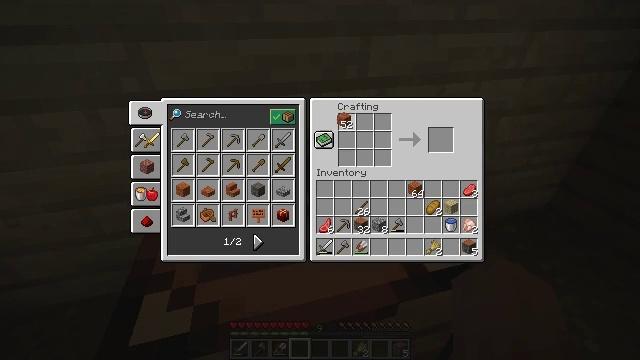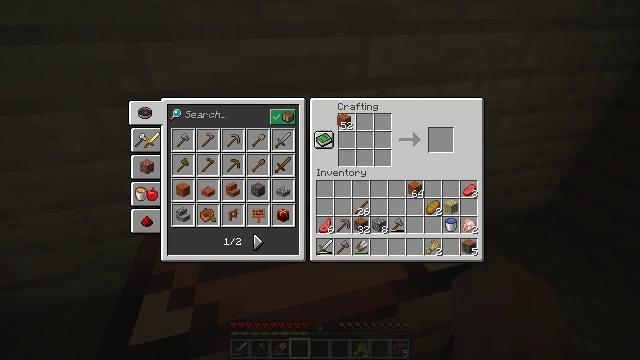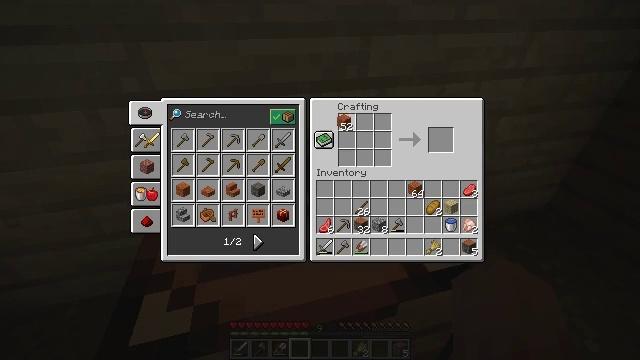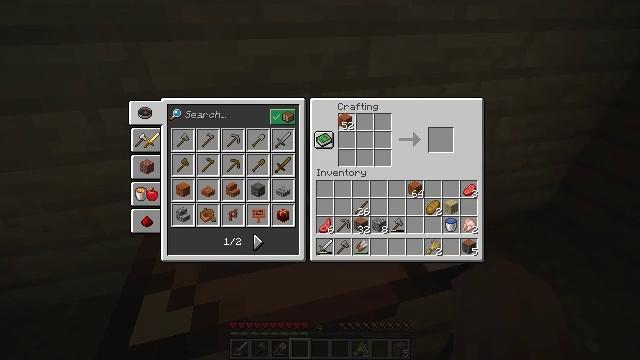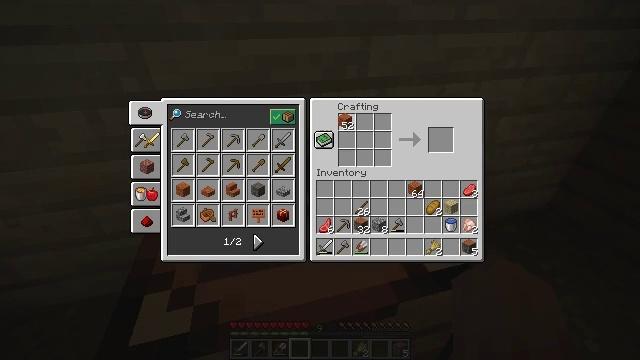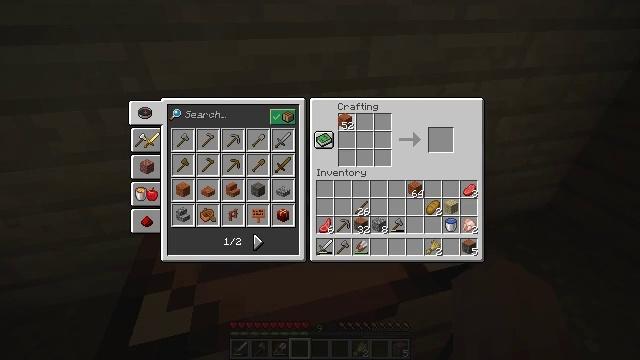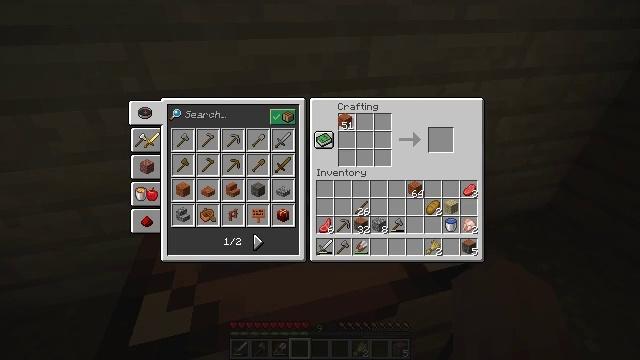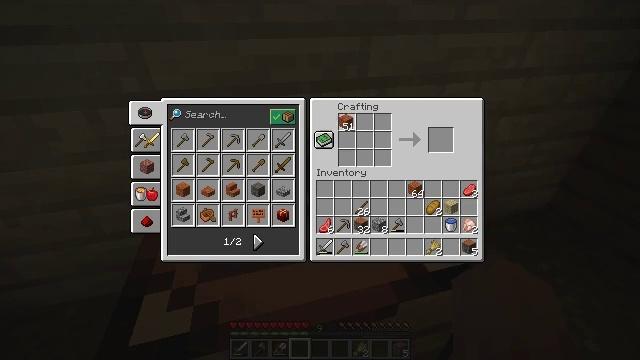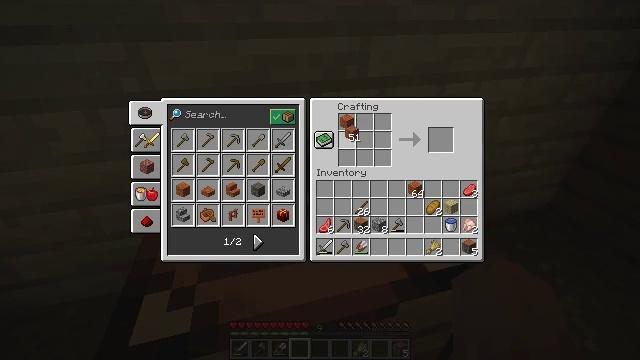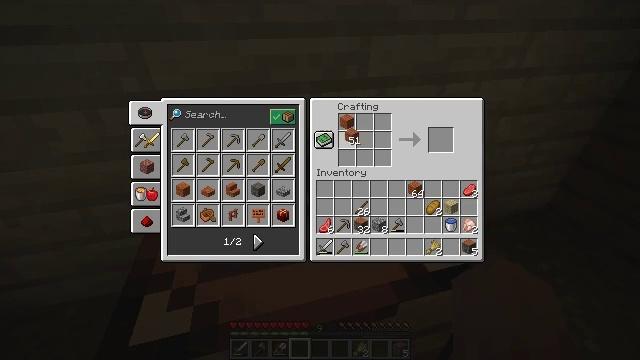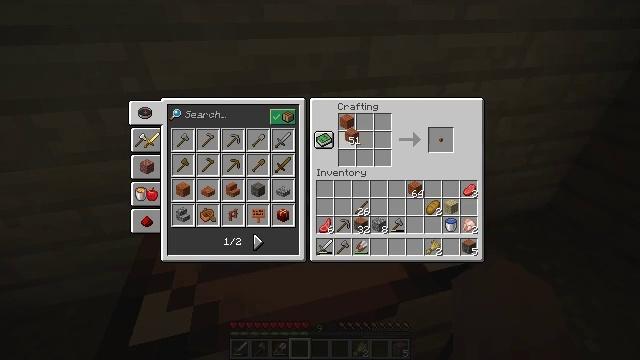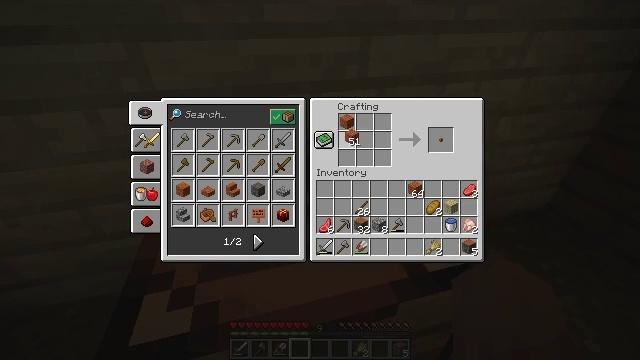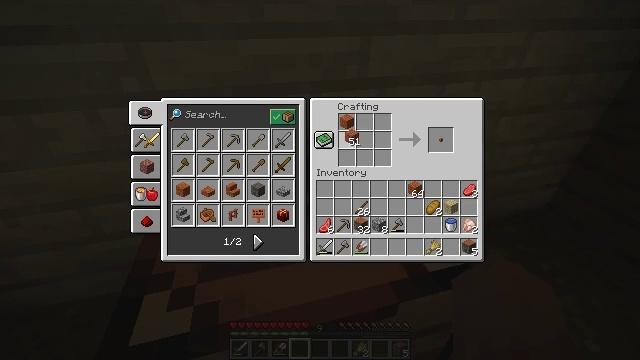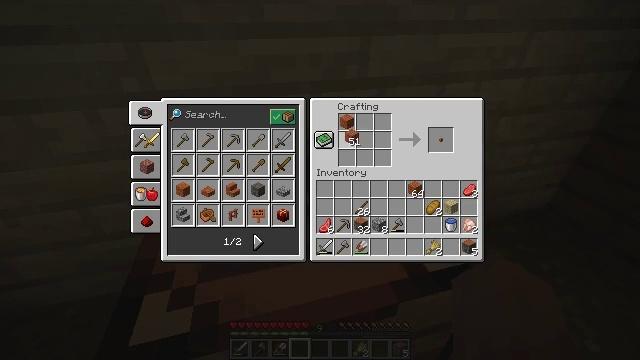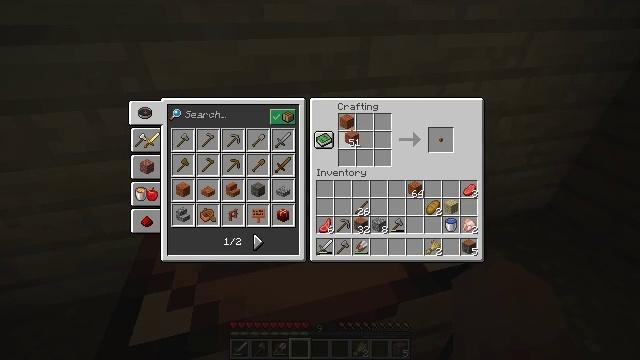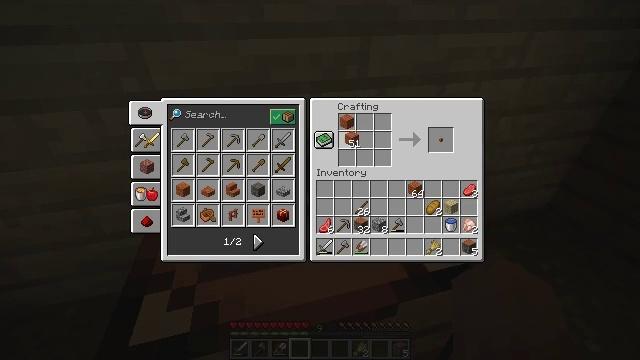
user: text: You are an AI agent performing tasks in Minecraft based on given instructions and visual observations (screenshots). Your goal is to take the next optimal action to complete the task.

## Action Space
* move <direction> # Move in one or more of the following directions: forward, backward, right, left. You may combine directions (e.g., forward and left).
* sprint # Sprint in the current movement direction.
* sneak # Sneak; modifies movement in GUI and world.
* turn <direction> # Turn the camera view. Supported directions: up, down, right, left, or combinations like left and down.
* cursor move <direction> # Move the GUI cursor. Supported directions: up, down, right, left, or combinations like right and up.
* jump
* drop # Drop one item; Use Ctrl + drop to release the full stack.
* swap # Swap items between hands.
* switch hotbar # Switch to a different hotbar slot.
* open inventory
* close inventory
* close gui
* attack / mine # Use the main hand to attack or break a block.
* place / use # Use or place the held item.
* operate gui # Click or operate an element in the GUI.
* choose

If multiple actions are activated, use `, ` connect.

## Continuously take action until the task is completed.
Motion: motion action
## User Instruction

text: To get a acacia boat with planks, open a crafting table.
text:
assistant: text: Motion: no_op
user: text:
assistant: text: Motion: no_op
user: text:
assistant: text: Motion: no_op
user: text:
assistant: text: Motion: choose
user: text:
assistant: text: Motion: choose
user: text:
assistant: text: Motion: no_op
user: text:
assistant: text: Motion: no_op
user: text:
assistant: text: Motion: cursor move down
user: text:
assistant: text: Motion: no_op
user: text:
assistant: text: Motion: no_op
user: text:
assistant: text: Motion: no_op
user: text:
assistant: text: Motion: no_op
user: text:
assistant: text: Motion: no_op
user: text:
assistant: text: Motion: choose
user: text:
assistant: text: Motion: choose
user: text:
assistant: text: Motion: choose
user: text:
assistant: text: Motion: no_op
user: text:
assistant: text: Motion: no_op
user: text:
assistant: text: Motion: cursor move down
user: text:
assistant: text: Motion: no_op
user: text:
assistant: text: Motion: no_op
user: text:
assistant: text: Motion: no_op
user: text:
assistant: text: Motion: no_op
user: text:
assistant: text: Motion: no_op
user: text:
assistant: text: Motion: no_op
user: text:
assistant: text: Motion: no_op
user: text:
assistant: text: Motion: no_op
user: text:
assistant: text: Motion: no_op
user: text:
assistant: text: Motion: no_op
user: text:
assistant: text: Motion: no_op